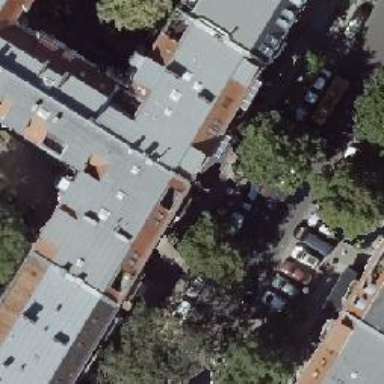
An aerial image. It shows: Pub with its own brewery.